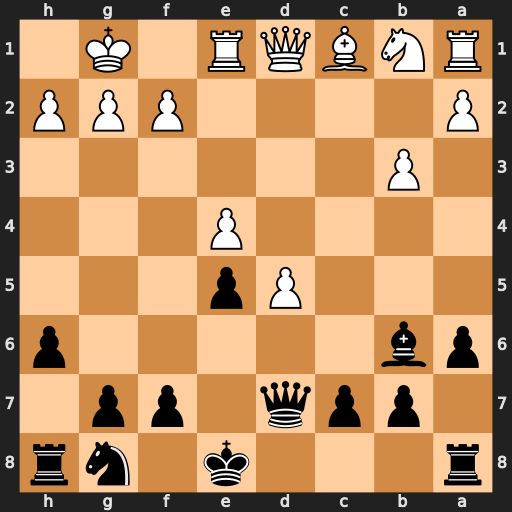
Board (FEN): r3k1nr/1ppq1pp1/pb5p/3Pp3/4P3/1P6/P4PPP/RNBQR1K1
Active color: b
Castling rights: kq
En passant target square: -
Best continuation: Bd4 Nd2 Bxa1